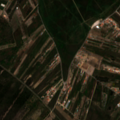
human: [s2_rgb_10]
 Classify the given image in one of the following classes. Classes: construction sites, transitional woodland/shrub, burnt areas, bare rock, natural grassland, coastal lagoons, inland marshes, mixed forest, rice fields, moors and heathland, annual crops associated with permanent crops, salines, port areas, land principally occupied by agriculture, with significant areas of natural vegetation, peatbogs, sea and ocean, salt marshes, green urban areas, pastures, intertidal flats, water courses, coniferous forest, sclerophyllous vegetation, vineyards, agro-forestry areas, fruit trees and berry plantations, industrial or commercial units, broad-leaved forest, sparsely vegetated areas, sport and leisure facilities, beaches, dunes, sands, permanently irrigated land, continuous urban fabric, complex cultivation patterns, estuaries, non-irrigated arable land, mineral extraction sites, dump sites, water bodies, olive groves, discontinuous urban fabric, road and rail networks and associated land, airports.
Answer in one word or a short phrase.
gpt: complex cultivation patterns, land principally occupied by agriculture, with significant areas of natural vegetation, agro-forestry areas, moors and heathland, transitional woodland/shrub